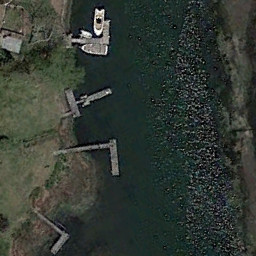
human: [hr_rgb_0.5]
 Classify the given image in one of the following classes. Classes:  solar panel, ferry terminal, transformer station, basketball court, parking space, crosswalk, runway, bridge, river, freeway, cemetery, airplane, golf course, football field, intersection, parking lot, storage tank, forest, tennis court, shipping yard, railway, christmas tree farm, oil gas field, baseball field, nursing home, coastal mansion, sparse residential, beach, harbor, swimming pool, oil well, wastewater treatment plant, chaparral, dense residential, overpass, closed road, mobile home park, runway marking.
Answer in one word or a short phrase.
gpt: ferry terminal